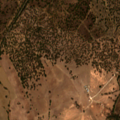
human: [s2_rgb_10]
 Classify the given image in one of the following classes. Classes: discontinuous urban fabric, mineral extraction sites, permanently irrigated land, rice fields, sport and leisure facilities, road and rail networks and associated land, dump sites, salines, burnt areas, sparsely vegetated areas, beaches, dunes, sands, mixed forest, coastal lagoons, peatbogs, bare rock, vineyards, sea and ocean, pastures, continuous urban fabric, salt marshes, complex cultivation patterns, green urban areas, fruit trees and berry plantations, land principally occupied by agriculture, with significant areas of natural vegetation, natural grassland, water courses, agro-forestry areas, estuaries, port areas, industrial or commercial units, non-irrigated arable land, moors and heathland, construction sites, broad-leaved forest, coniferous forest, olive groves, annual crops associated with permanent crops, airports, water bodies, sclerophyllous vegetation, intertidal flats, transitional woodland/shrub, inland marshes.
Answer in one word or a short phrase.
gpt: non-irrigated arable land, complex cultivation patterns, agro-forestry areas